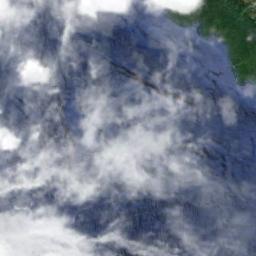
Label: cloud